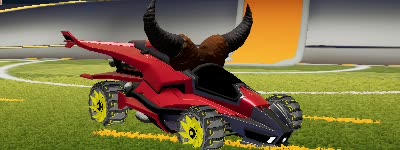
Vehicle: aftershock